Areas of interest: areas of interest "Logistics and Express Delivery"
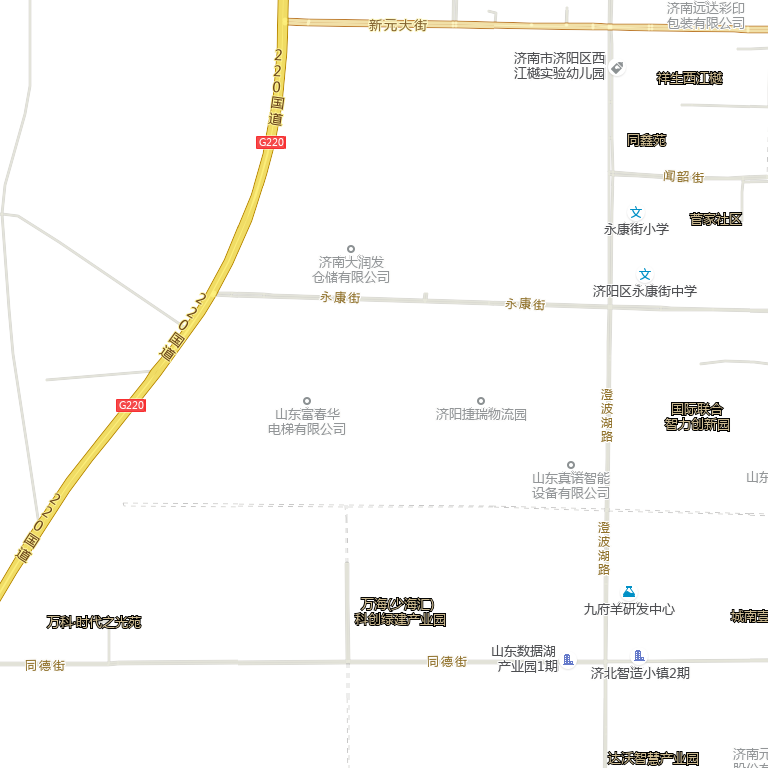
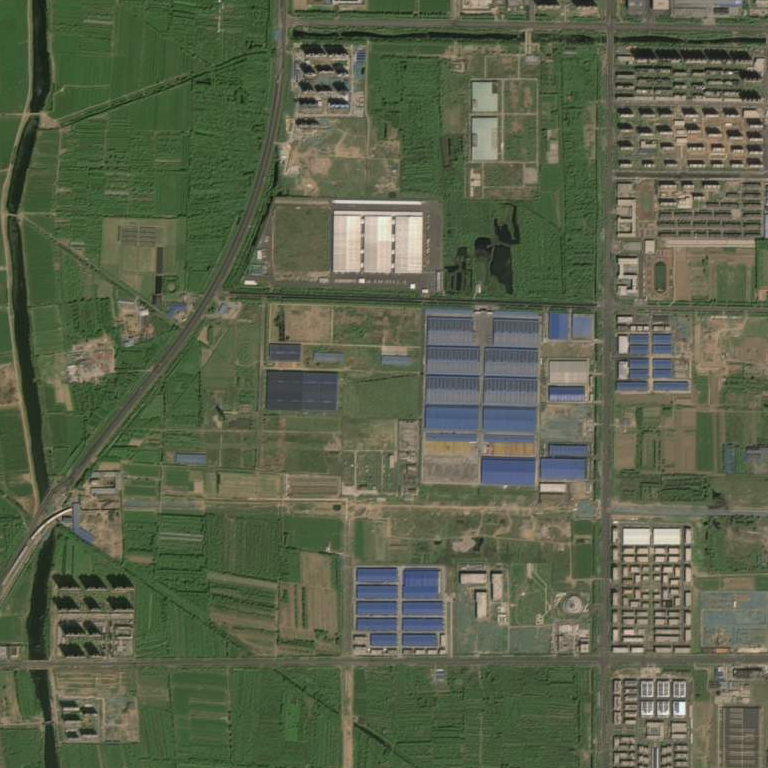